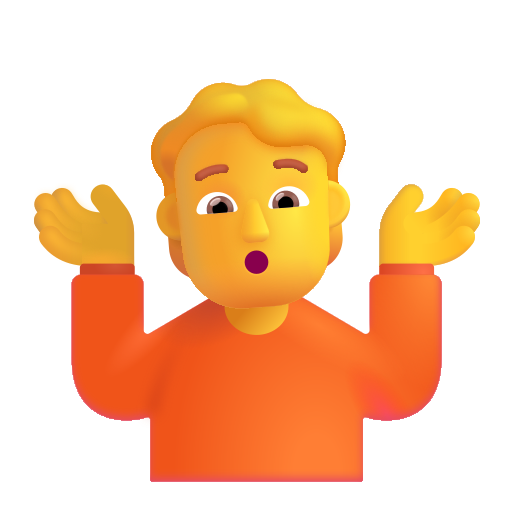
person shrugging color default